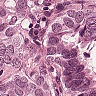
Metastatic tissue present: yes